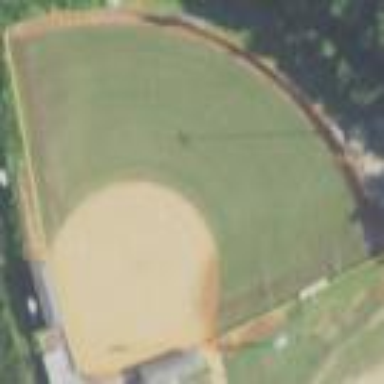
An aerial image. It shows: Baseball pitch for leisure land activities.